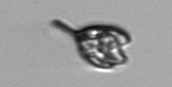
Label: Pyramimonas_longicauda